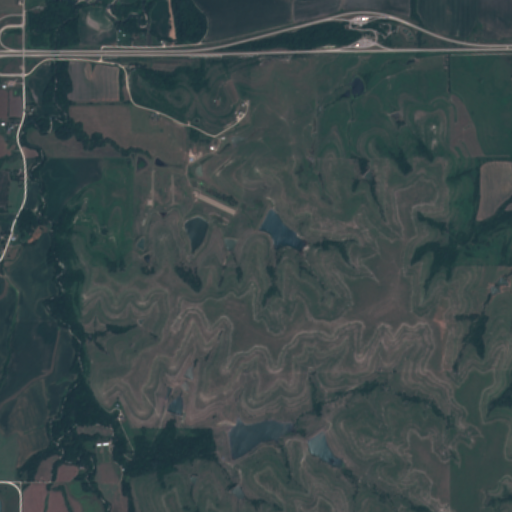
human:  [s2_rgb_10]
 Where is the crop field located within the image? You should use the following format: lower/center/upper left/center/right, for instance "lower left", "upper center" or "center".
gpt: The crop field is located in the upper left of the image.
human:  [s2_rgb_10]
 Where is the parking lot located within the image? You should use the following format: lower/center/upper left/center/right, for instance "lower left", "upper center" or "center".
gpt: The parking lot is located in the upper right of the image.
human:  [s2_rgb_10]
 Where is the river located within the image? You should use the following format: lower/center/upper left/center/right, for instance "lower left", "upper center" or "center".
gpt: The river is located in the upper of the image.
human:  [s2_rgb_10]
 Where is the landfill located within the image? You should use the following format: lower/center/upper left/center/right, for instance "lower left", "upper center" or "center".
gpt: There is no landfill in the image.